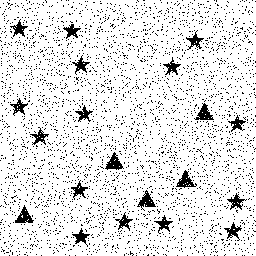
Squares: 0
Triangles: 5
Stars: 15
Total shapes: 20